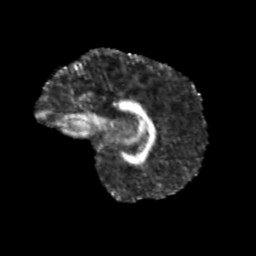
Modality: FA
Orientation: sagittal
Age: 11
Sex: female
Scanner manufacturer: siemens
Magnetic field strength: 3 T
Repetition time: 3.8 s
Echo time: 0.07 s